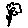
Label: flower